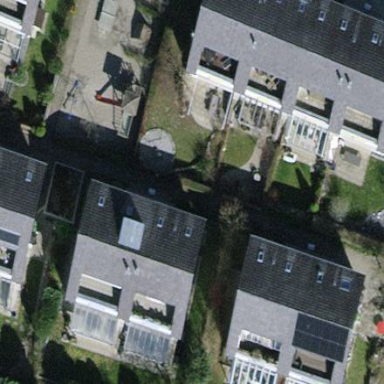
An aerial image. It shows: Building with tiled roof.